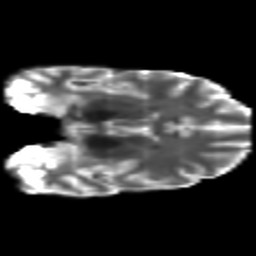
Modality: T2w
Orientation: coronal
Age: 28
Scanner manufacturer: philips
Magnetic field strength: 3 T
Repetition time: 8.612 s
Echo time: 0.1268 s